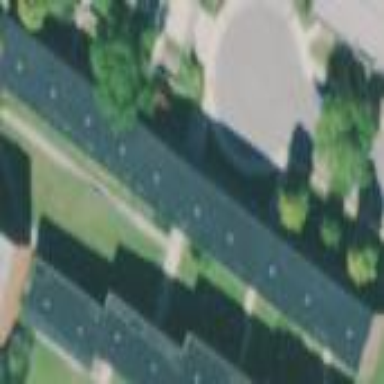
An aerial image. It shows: Dormitory building.